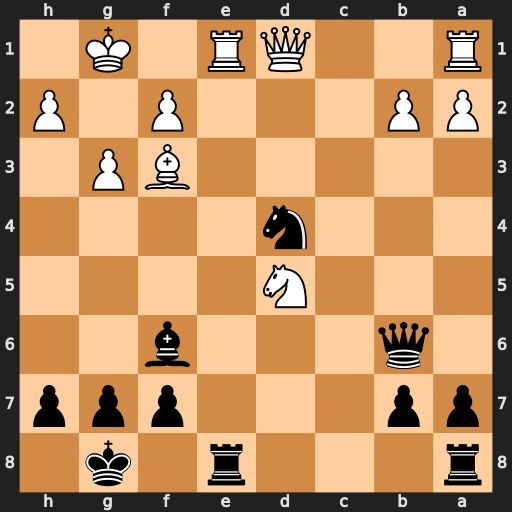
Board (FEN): r3r1k1/pp3ppp/1q3b2/3N4/3n4/5BP1/PP3P1P/R2QR1K1
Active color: b
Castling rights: -
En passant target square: -
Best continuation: Rxe1+ Qxe1 Nxf3+